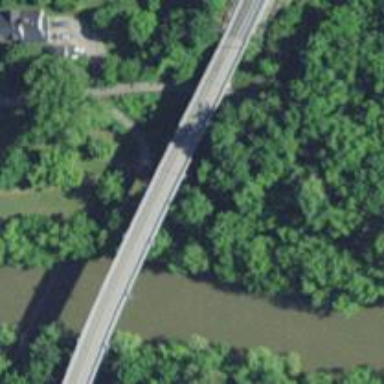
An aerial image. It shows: Bridge with supports.